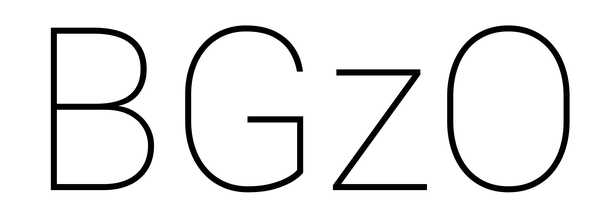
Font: Roboto_Thin